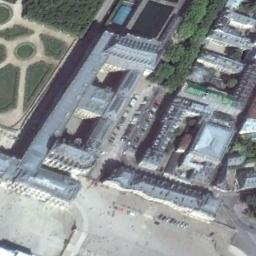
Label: palace